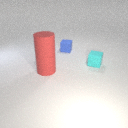
small blue rubber cube behind small cyan rubber cube